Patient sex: M
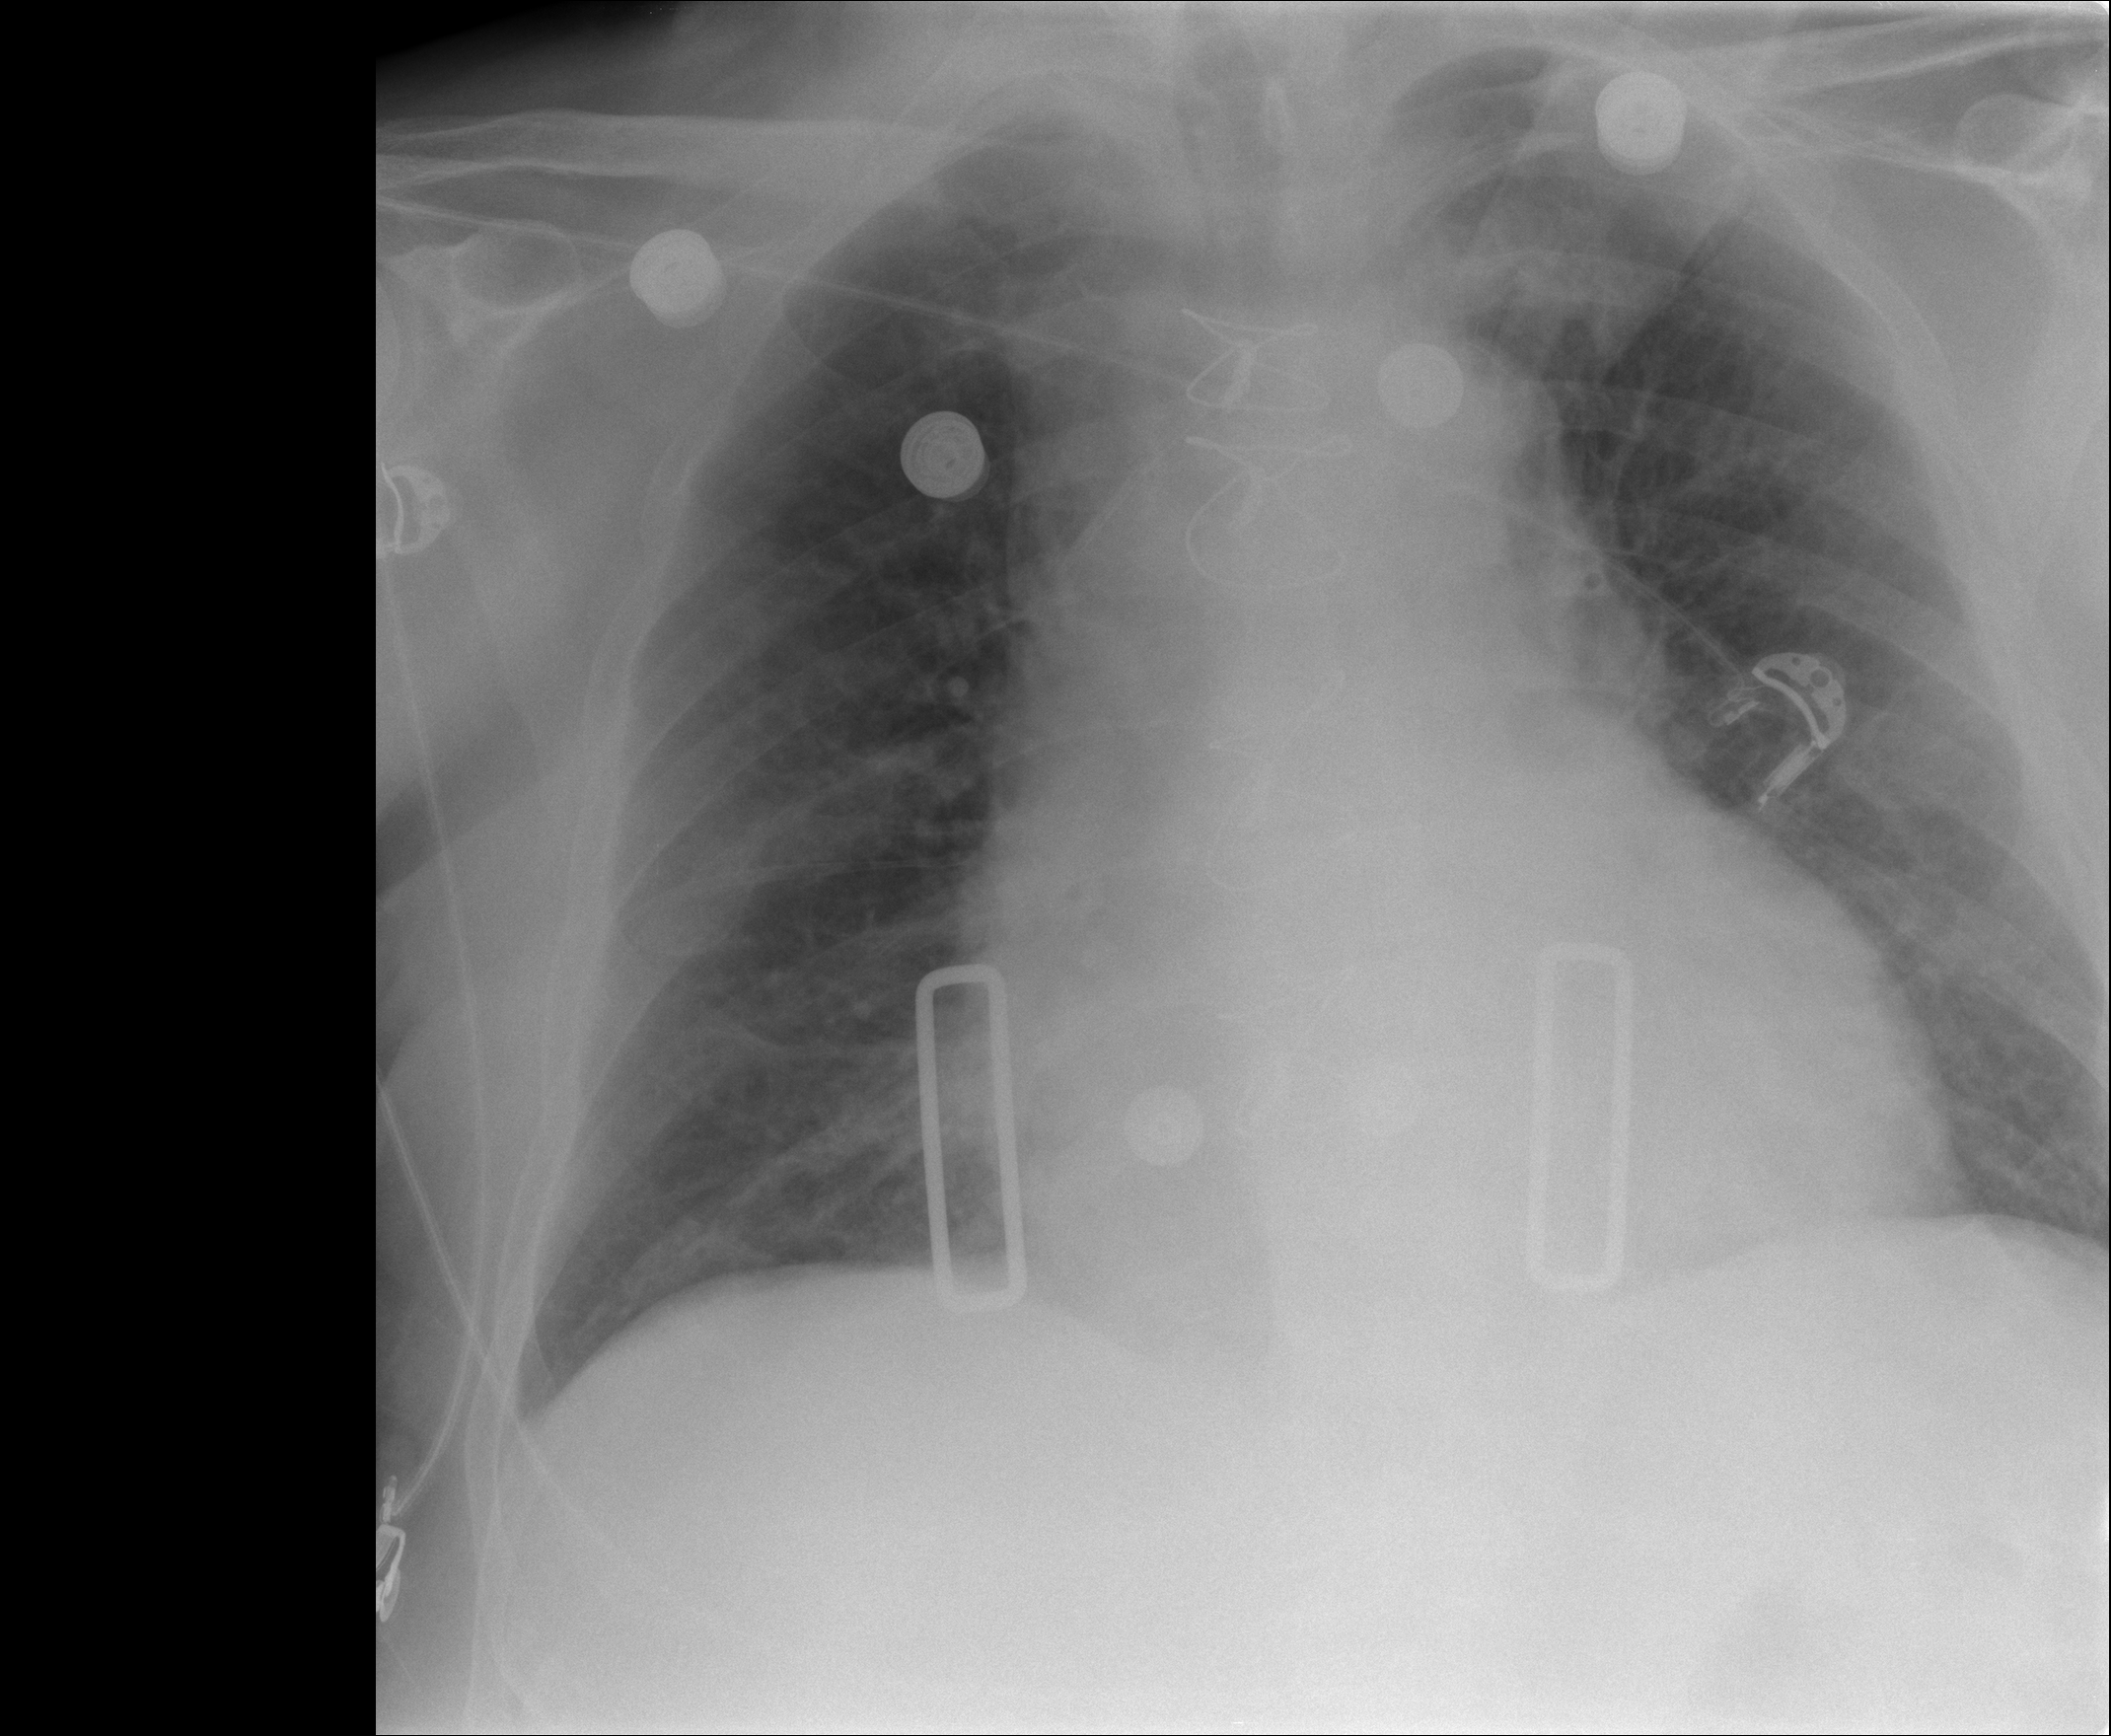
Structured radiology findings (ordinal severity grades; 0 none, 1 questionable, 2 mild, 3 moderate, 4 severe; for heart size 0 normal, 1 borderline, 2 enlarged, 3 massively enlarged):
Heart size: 1
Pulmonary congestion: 2
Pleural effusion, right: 0
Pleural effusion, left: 1
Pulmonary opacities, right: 0
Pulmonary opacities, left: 0
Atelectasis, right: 2
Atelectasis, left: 2